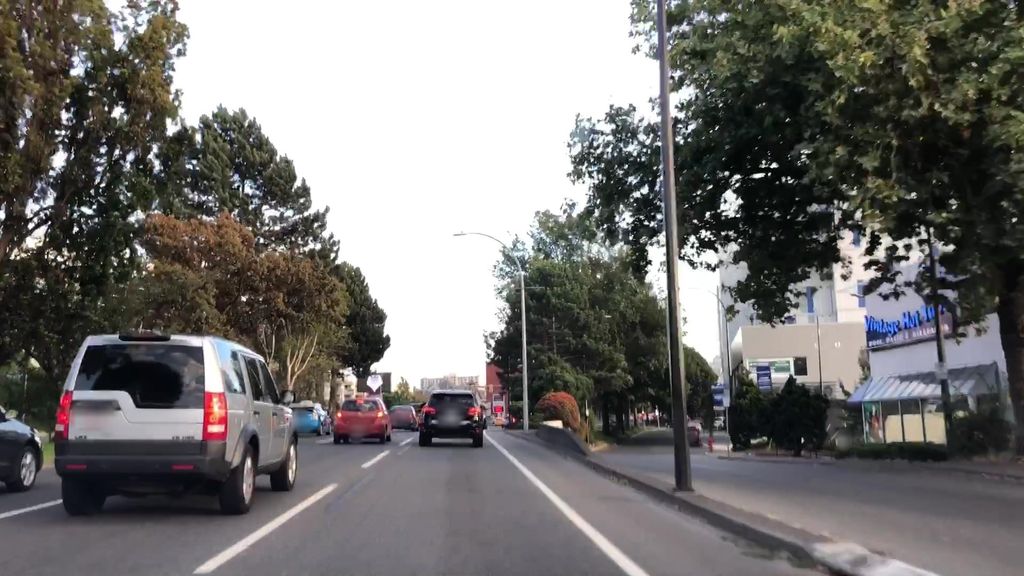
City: victoria